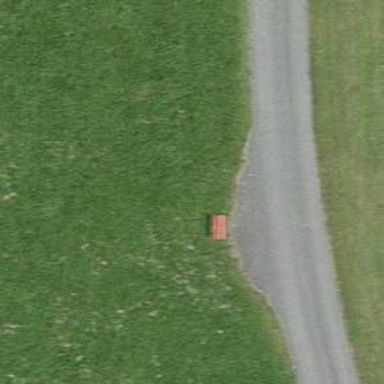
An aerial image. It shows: Bench for seating.